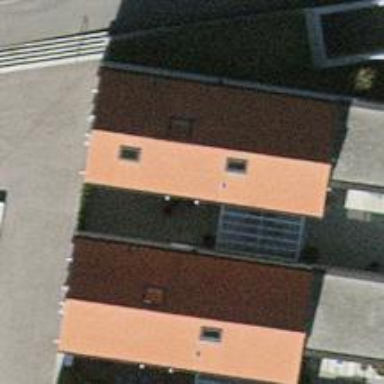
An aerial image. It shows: Detached building with gabled tile roof.